Interaction volume radius: 5 \u00c5
Interaction volume height: 20 \u00c5
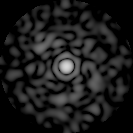
Disorder parameter: 0.8104